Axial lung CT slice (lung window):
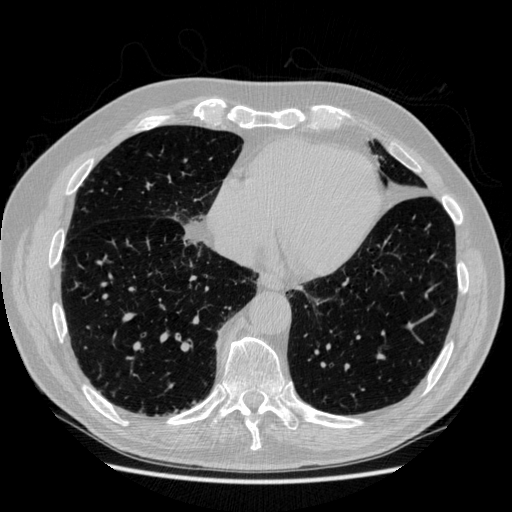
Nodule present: no